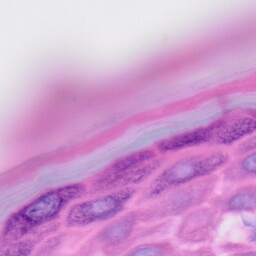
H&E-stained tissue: Skin